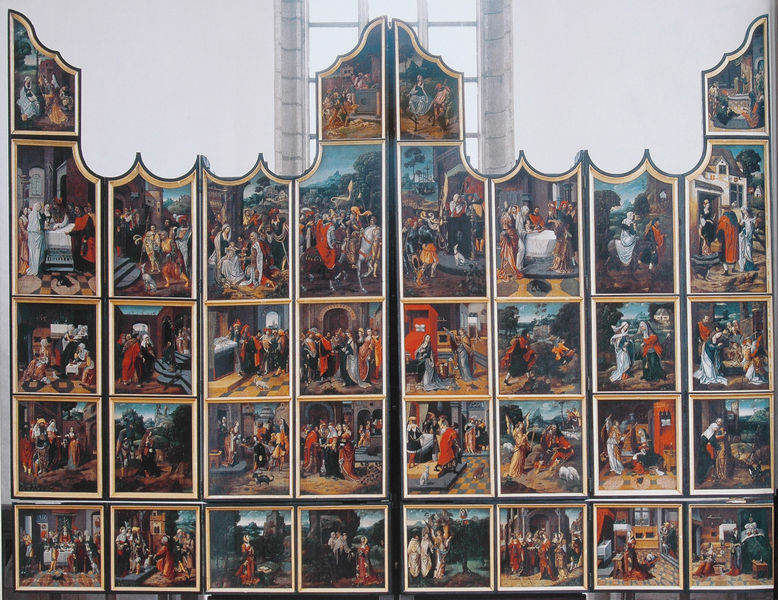
Titel: Ehemaliger Hochaltar der Franziskanerkirche in Dortmund, erste Wandlung
Künstler: Meister Gielesz (d.i. Jan Wrage) (Skulpturen)
Standort: Dortmund
Institution: St. Petri
Schlagwörter: flügel, gemälde, landschaft, menschen, bunt, fenster, holz, zimmer, rot, fächer, malerei, wand, bibel, neues testament, rahmen, kirche, gotik, alltag, pferd, engel, bilder, farbe, formen, treppe, tafel, bett, foto, fotografie, bögen, burg, viele, niederländisch, viel, altar, quadrate, zacken, gotisch, christus, grab, jesus, mittelalter, historienmalerei, paravong, baldachin, heilige, heilig, maria, vertreibung, einzelbilder, szenen, christentum, ikone, auferstehung, altarbild, josef, verkündigung, unschuld, lebensweg, miniaturen, spätgotik, pacher, tafeln, flügelaltar, zyklus, bildfolge, folge, darstellungen, alatr, stationen, marienleben, klappaltar, polyptychon, polyptichon, stellwand, vita, leben mariae, täfelung, paneele, heilsgeschichte, zu viel, diptico